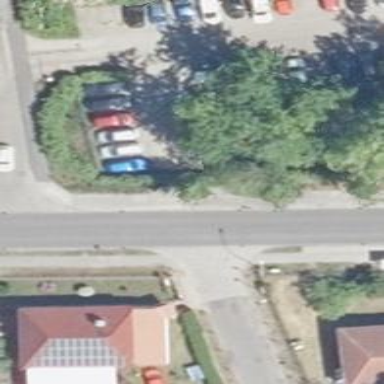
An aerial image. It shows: Road serving as parking aisle.